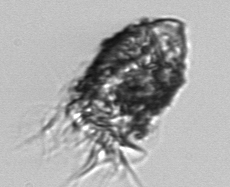
Label: Tintinnopsis